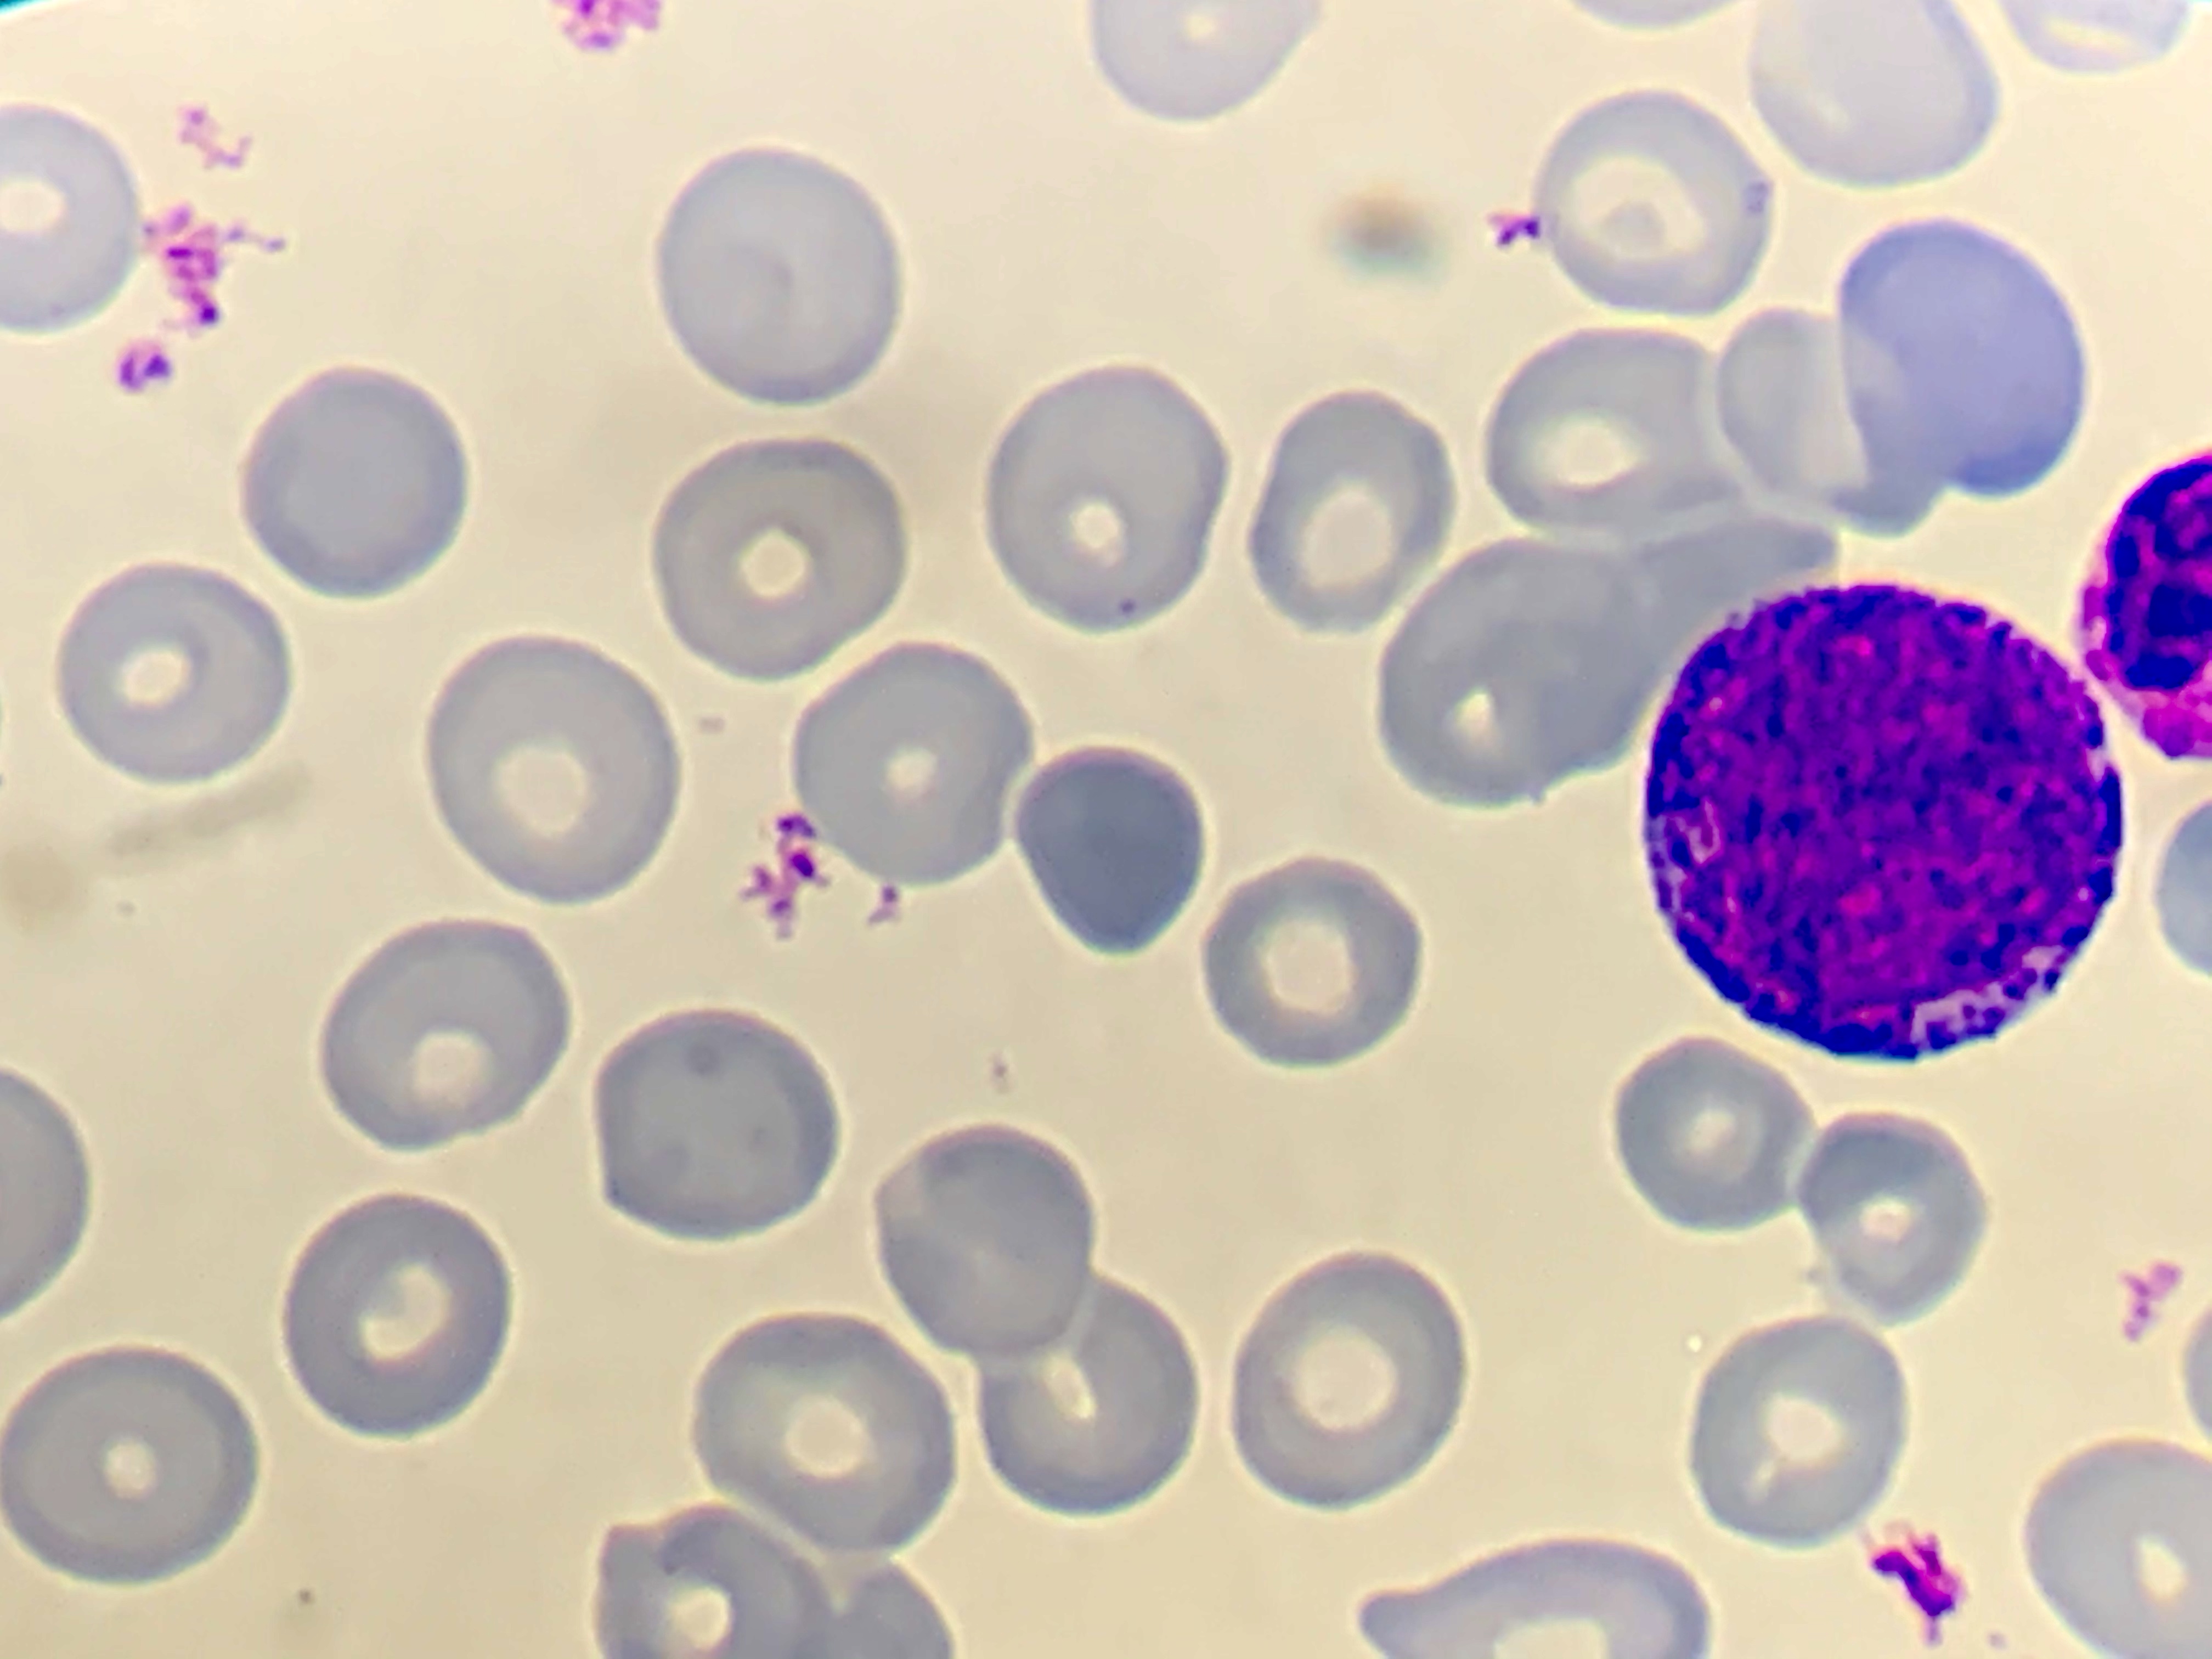
Cell type: MYELOCYTE